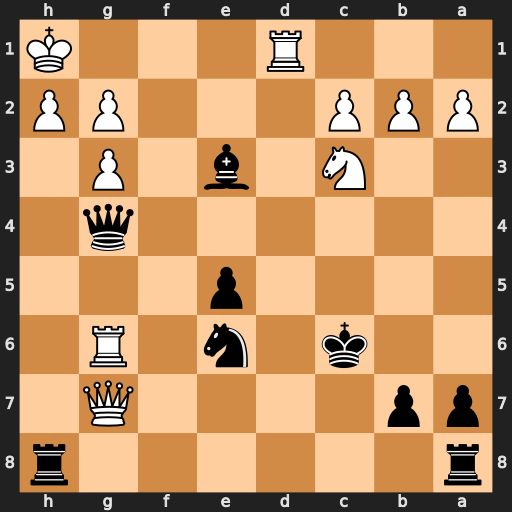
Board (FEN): r6r/pp4Q1/2k1n1R1/4p3/6q1/2N1b1P1/PPP3PP/3R3K
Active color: b
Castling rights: -
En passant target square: -
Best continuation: Rxh2+ Kxh2 Qh5#